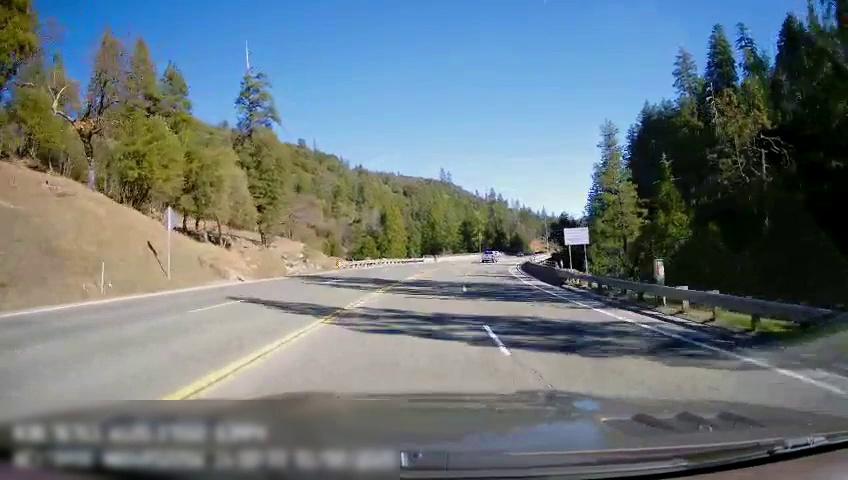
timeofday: Day
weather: Sunny
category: Drivable Space
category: Drivable Space
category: Vehicles | Truck
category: Lanes | Opposite Lane
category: Lanes | Current Lane
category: Lanes | Opposite Lane
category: Lanes | Current Lane
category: Lanes | Current Lane
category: Lanes | Opposite Lane
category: Traffic | Signs